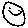
Label: smiley face